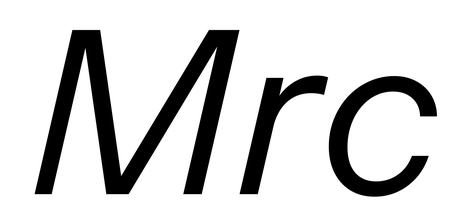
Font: InstrumentSans-Italic_Italic